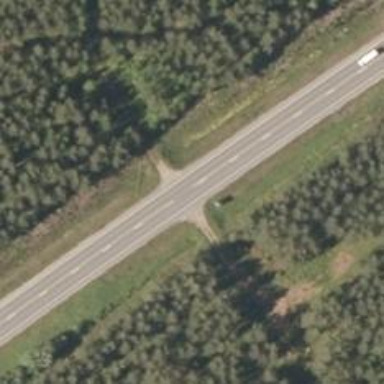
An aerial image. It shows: Asphalt road classified as trunk highway.